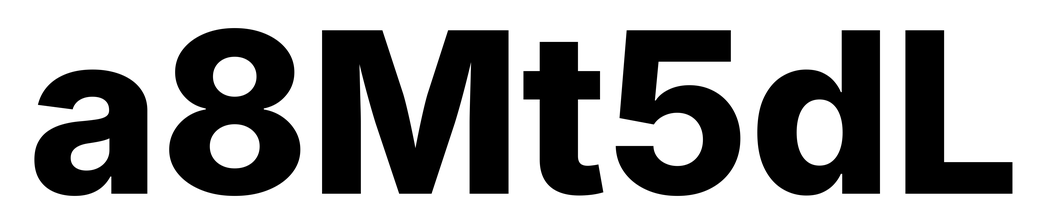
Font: Inter_ExtraBold